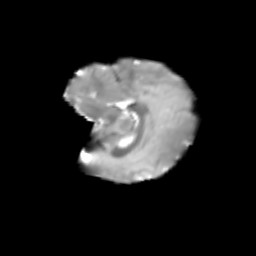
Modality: T2w
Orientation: sagittal
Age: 6
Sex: female
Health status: healthy